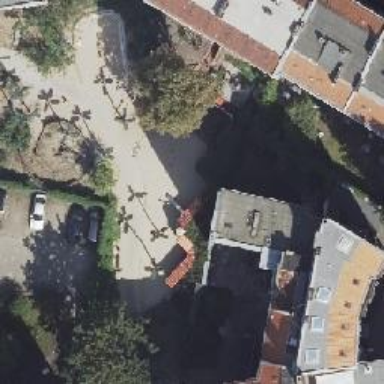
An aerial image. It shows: Playground with various play structures.